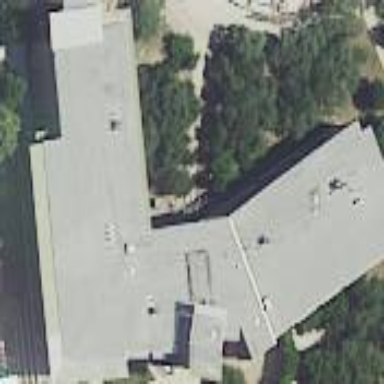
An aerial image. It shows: College building.